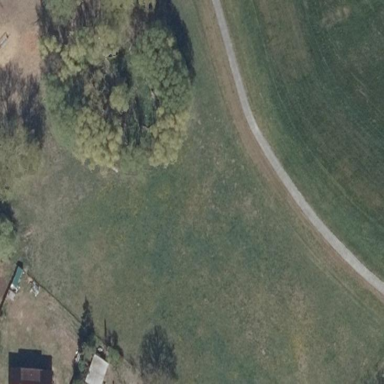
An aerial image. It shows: Beautiful meadow.